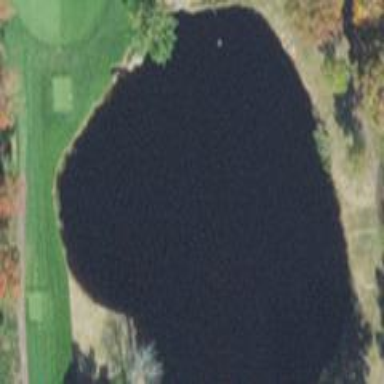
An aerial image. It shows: Picturesque pond acting as water hazard on golf course.